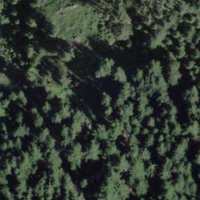
EUNIS habitat code: 43
Species observed at this site:
Polystichum lonchitis